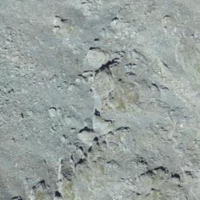
EUNIS habitat code: 48
Species observed at this site:
Saxifraga bryoides